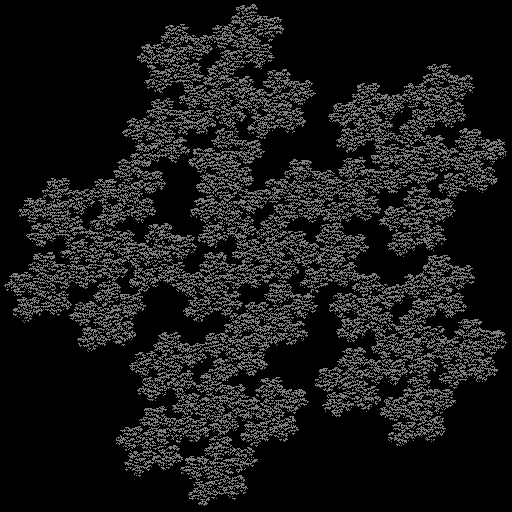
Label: mcWorter_pedigree